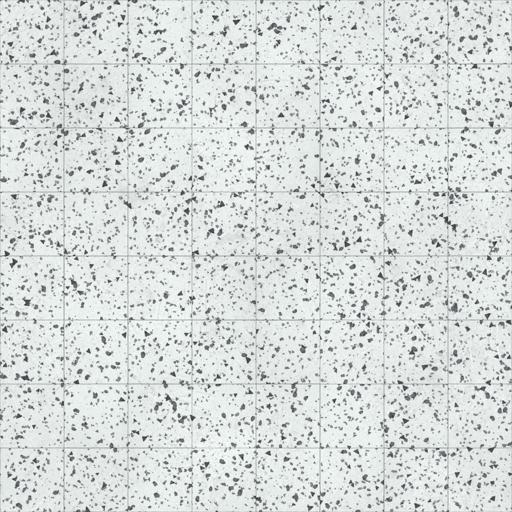
Tags: clean grey smooth terrazzo tiled tiles white